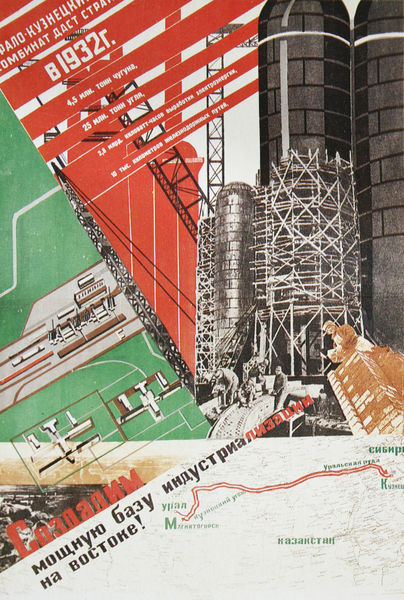
Titel: "Laßt die kraftvolle Basis für die Industrialisierung im Osten schaffen!"
Künstler: Nikolai Dolgorukow
Standort: Moskau
Institution: Lenin-Bibliothek
Schlagwörter: mann, grün, rot, turm, russland, fabrik, werbung, industrie, gerüst, plakat, ausstellung, landkarte, russisch, silo, route, sowjetunion